Question: I'm trying to inflate a layout inside a layout and add several TextViews inside it. To do so, I have an arrayList of the titles I want for each textview and also I have an array of TextViews of the same size of the arrayList. Thing is, this code only inflates ONE TextView (the last one in the arrayList).
'''
public void inflatePeriodGradeRightOf() {
AcademicStatusController.getInstance(this);
Log.d(TAG, "type="+instanceType+" id= "+instanceId);
ArrayList<Item> periodsInfo = AcademicStatusController
.getPeriodsInfo(instanceType, instanceId);
RelativeLayout llDisplayData = (RelativeLayout) findViewById(R.id.help_relative_layout_for_periods);
// Params to add some new rules
RelativeLayout.LayoutParams relativeLayoutParams;
relativeLayoutParams = new RelativeLayout.LayoutParams(
RelativeLayout.LayoutParams.WRAP_CONTENT,
RelativeLayout.LayoutParams.WRAP_CONTENT);
TextView tvtxt;
TextView[] textViews = new TextView[periodsInfo.size()];
int i = 0;
for (Item info : periodsInfo) {
// Inflate the view of the period
View customView = inflater.inflate(
R.layout.activity_academic_status_period_layout, null);
textViews[i] = new TextView(this);
// Add the first textView and then add the others right of the last
// one
PeriodItem item = (PeriodItem) info;
if (periodsInfo.get(0) == info) {
// Set the text to the TextView.
textViews[i].setText(item.getName());
textViews[i].setId(i+1);
llDisplayData.addView(customView);
} else {
// Set the text to the TextView.
textViews[i].setText(item.getName())
textViews[i].setId(i+1);
relativeLayoutParams.addRule(RelativeLayout.RIGHT_OF, textViews[i-1].getId());
textViews[i].setLayoutParams(relativeLayoutParams);
llDisplayData.addView(customView, relativeLayoutParams);
}
i++;
}
}
'''
My "main" layout which is where I'm supposed to add the TextViews looks like this:
'''
<?xml version="1.0" encoding="utf-8"?>
<android.support.v4.widget.DrawerLayout xmlns:android="http://schemas.android.com/apk/res/android"
android:id="@+id/drawer_layout"
android:layout_width="match_parent"
android:layout_height="match_parent" >
<RelativeLayout
xmlns:android="http://schemas.android.com/apk/res/android"
android:id="@+id/carla123456"
android:layout_width="match_parent"
android:layout_height="match_parent" >
<ImageView
android:id="@+id/academic_status_banner"
android:layout_width="wrap_content"
android:layout_height="200dp"
android:layout_alignParentLeft="true"
android:layout_alignParentTop="true"
android:scaleType="fitXY"
android:src="@drawable/banner_team" />
<TextView
android:id="@+id/academic_status_average"
android:layout_width="wrap_content"
android:layout_height="wrap_content"
android:layout_alignParentTop="true"
android:layout_centerHorizontal="true"
android:layout_marginBottom="50dp"
android:layout_marginTop="20dp"
android:background="@drawable/rounded_corner_blue"
android:paddingBottom="5dp"
android:paddingLeft="20dp"
android:paddingRight="20dp"
android:paddingTop="5dp"
android:text="Promedio: ND"
android:textAppearance="?android:attr/textAppearanceMedium"
android:textColor="#FFF" />
<TextView
android:id="@+id/academic_status_subjects"
android:layout_width="match_parent"
android:layout_height="wrap_content"
android:layout_alignParentLeft="true"
android:layout_below="@+id/academic_status_banner"
android:background="@color/akdemia_blue"
android:gravity="center"
android:paddingBottom="5dp"
android:paddingTop="5dp"
android:text="Materias"
android:textAppearance="?android:attr/textAppearanceLarge"
android:textColor="#FFF" />
<ListView
android:id="@+id/academic_status_subjects_list"
android:layout_width="match_parent"
android:layout_height="wrap_content"
android:layout_alignParentLeft="true"
android:layout_below="@+id/academic_status_subjects" >
</ListView>
<RelativeLayout
android:id="@+id/help_relative_layout_for_periods"
android:layout_width="wrap_content"
android:layout_height="wrap_content"
android:layout_marginTop="100dp"
android:layout_centerHorizontal="true" >
</RelativeLayout>
</RelativeLayout>
<FrameLayout
android:id="@+id/content_frame"
android:layout_width="match_parent"
android:layout_height="match_parent" />
<!-- The navigation drawer -->
<!-- should not be larger than 320 to show content -->
<ListView
android:id="@+id/left_drawer"
android:layout_width="280dp"
android:layout_height="match_parent"
android:layout_gravity="start"
android:background="#111"
android:choiceMode="singleChoice"
android:divider="@android:color/transparent"
android:dividerHeight="0dp" />
</android.support.v4.widget.DrawerLayout>
'''
And what I am trying to achieve is this look:

But I can only get it to inflate just the last element in the arrayList.
Hope anyone can help me with this, thanks in advance.
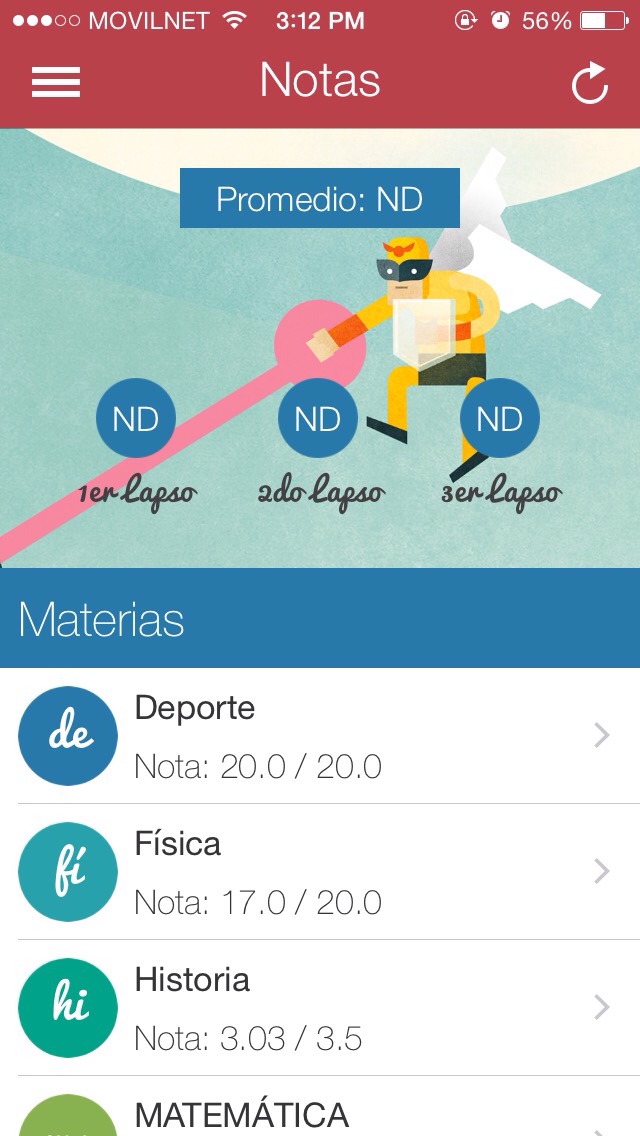
Answer: I found the problem. I was trying to inflate each TextView instead of each RelativeLayout!
I have an array of Views and an array of TextViews, I inflate the first layout outside my loop to have a start point. Then for each one of the layouts and textViews inflate the view and find the TextView, set the text for the TextView (which in my case are the period names in the periodsInfo ArrayList), generate ids for the View and the TextView, set the params and add the view with such params.
One of the mistakes I made was using the SAME INSTANCE of LayoutParams for each layout, that doesn't work! You need to create a new instance of LayoutParams for each View you are going to add.
Here is the code to inflate a RelativeLayout right of another RelativeLayout.
'''
@SuppressLint("InflateParams")
public void inflatePeriodGrade() {
AcademicStatusController.getInstance(this);
ArrayList<Item> periodsInfo = AcademicStatusController.getPeriodsInfo(
instanceType, instanceId);
// Find RelativeLayout where the period grade will be placed
RelativeLayout llDisplayData = (RelativeLayout) findViewById(R.id.help_linear_layout_for_periods);
View[] customViews = new View[periodsInfo.size()];
TextView[] textViews = new TextView[periodsInfo.size()];
//
// Inflate the view of the period
customViews[0] = inflater.inflate(
R.layout.activity_academic_status_period_layout, null);
textViews[0] = (TextView) customViews[0]
.findViewById(R.id.academic_status_grade);
// Set the text to the TextView.
textViews[0].setText(((PeriodItem) (periodsInfo.get(0))).getName());
customViews[0].setId(View.generateViewId());
textViews[0].setId(View.generateViewId());
llDisplayData.addView(customViews[0]);
int i = 1;
for (Item item : periodsInfo) {
PeriodItem period = (PeriodItem) item;
if (periodsInfo.get(0) == period) {
continue;
}
customViews[i] = inflater.inflate(
R.layout.activity_academic_status_period_layout, null);
textViews[i] = (TextView) customViews[i]
.findViewById(R.id.academic_status_grade);
textViews[i].setText(period.getName());
RelativeLayout.LayoutParams newParams;
newParams = new RelativeLayout.LayoutParams(
RelativeLayout.LayoutParams.WRAP_CONTENT,
RelativeLayout.LayoutParams.WRAP_CONTENT);
newParams.addRule(RelativeLayout.RIGHT_OF,
customViews[i - 1].getId());
customViews[i].setId(View.generateViewId());
textViews[i].setId(View.generateViewId());
customViews[i].setLayoutParams(newParams);
llDisplayData.addView(customViews[i], newParams);
i++;
}
}
'''
There is probably a more efficient way to do this, but this is how I did it. I really hope this code helps somebody :)